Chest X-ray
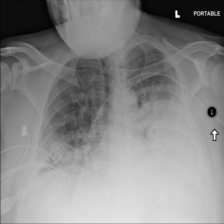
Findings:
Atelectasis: negative
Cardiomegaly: negative
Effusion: negative
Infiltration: positive
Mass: negative
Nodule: negative
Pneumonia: negative
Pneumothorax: negative
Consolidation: positive
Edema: negative
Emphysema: negative
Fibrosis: negative
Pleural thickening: negative
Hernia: negative